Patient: sex M, age 29
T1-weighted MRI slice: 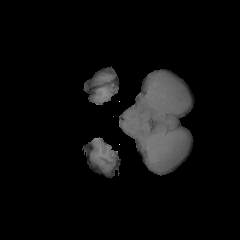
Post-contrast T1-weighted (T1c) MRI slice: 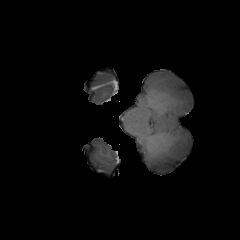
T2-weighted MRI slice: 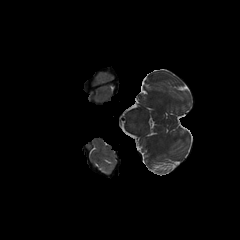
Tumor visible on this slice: no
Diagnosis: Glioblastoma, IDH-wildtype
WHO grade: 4